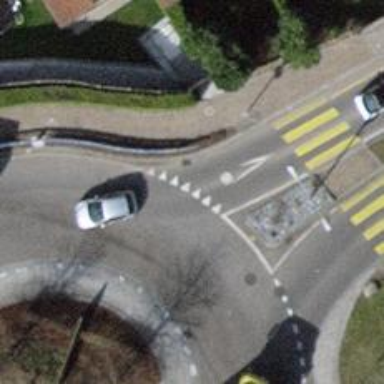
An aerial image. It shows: Road with "give way" sign.